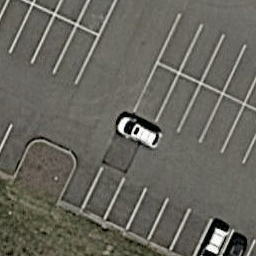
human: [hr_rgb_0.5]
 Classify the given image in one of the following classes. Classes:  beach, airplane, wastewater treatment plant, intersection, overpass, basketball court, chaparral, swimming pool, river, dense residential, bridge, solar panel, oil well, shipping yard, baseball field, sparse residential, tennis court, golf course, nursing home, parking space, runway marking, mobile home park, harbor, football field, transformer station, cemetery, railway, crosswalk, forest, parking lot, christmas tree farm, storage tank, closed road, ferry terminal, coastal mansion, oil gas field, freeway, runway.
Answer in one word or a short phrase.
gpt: parking space